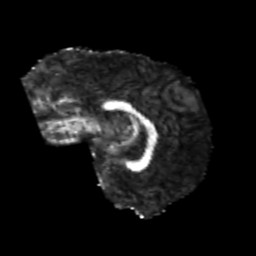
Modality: FA
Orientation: sagittal
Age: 26
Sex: female
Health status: healthy
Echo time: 0.074 s